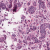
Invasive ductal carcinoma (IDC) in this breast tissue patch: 1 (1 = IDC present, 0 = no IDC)